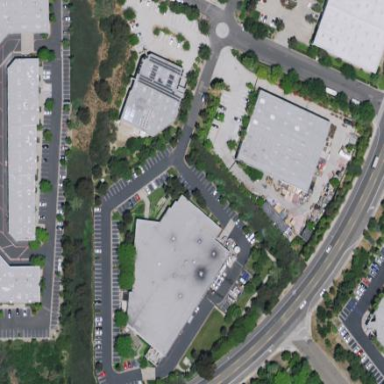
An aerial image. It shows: Building.